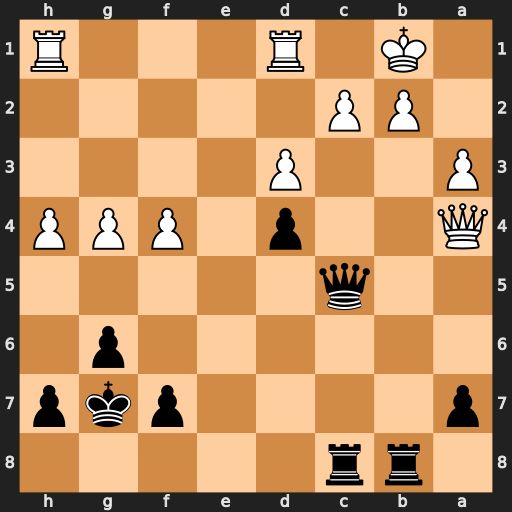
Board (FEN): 1rr5/p4pkp/6p1/2q5/Q2p1PPP/P2P4/1PP5/1K1R3R
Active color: b
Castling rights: -
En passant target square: -
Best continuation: Qc3 b4 a5